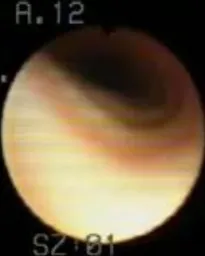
Postoperative bronchoscopy at 2 months after
surgery - intermittent stenosis of left main bronchus.
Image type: endoscopy (airway_endoscopy)